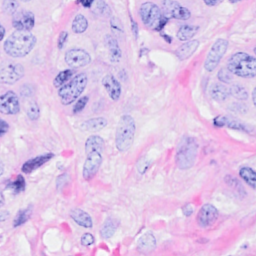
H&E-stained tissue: Breast